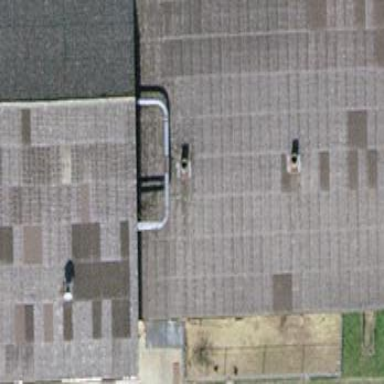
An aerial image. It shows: Gabled roof on farm auxiliary building.